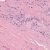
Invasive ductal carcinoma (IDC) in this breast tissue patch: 1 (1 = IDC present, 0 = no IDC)